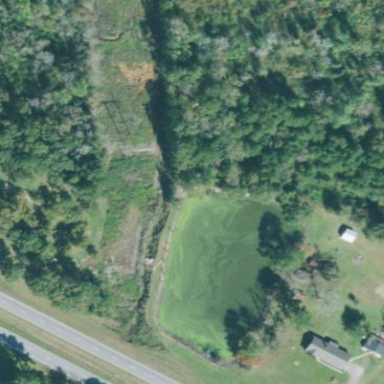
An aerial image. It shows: Pond with natural water.